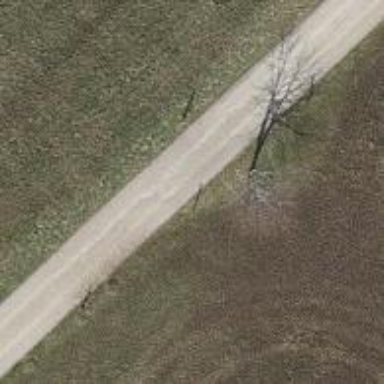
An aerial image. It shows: Unclassified road.